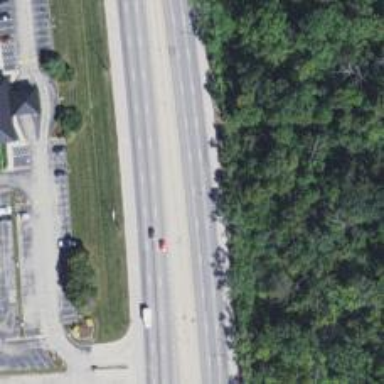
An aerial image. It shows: Trunk highway with expressway features.